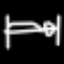
Label: bed